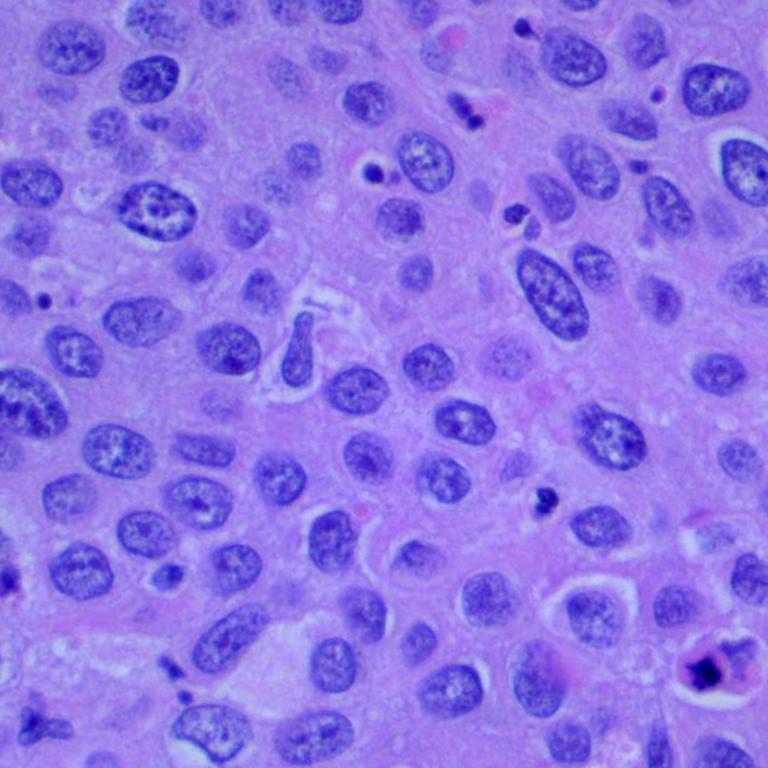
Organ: lung
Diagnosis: squamous carcinomas